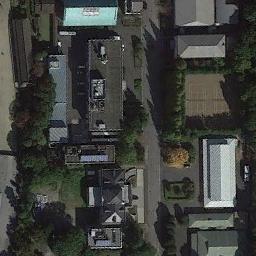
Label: palace